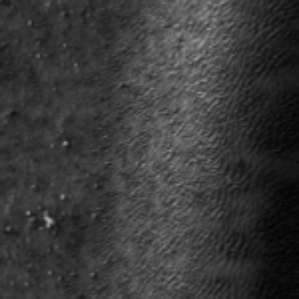
Label: frost